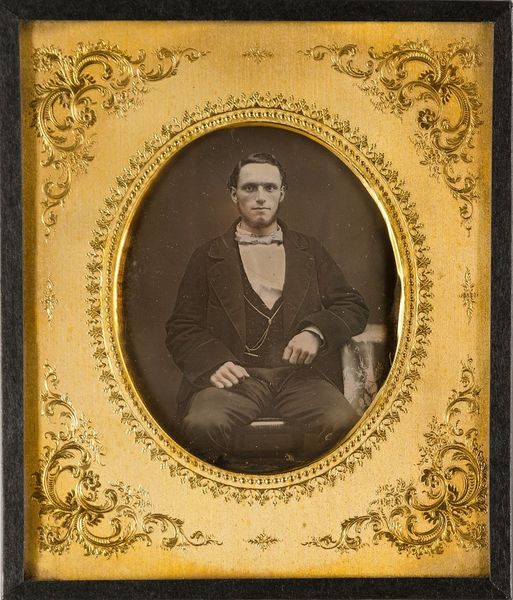
Titel: Unbekannter junger Mann
Künstler: Wilhelm Kirchheim
Standort: Hamburg
Institution: Museum für Kunst und Gewerbe Hamburg
Schlagwörter: mann, portrait, figur, foto, fotografie, photographie, photo, lichtbild, handkoloriert, daguerreotypie, bildwerke, angewandte und bildende kunst, hessische systematik, porträt, porträtfotografie, porträtphotographie, hüftbild, handkolorierung